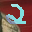
Label: 2